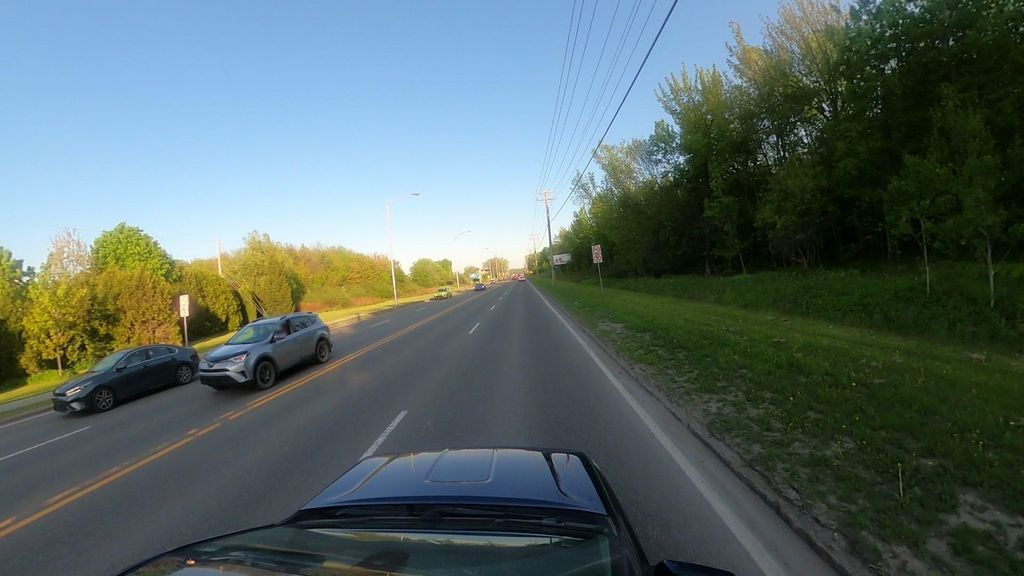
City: quebec_city